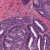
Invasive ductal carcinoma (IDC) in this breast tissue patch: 0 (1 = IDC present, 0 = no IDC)